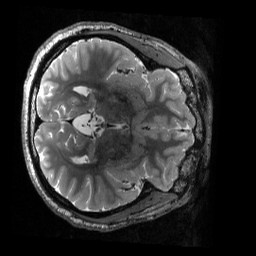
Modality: T2w
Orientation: axial
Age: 32
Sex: male
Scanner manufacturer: siemens
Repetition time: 3.2 s